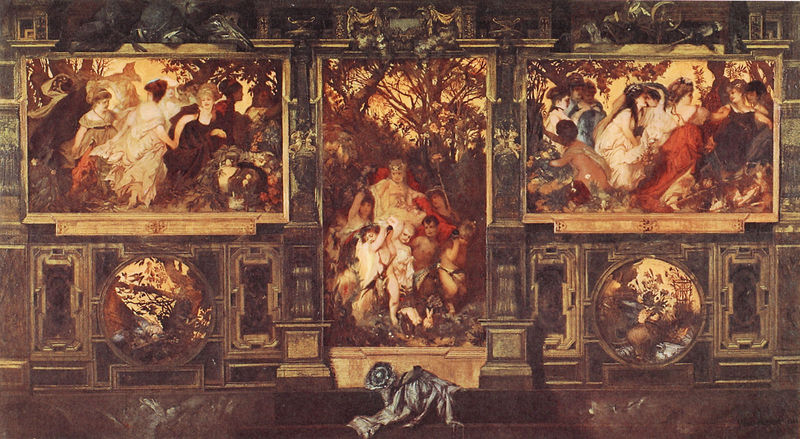
Titel: Moderne Amoretten, Entwurf zur Dekoration eines Saales
Künstler: Hans Makart
Institution: Wien, Österreichische Galerie
Schlagwörter: dunkel, feuer, gemälde, bäume, frauen, menschen, bunt, frau, männer, rot, wand, rahmen, bild, kind, krone, wald, kinder, engel, könig, wandmalerei, stufe